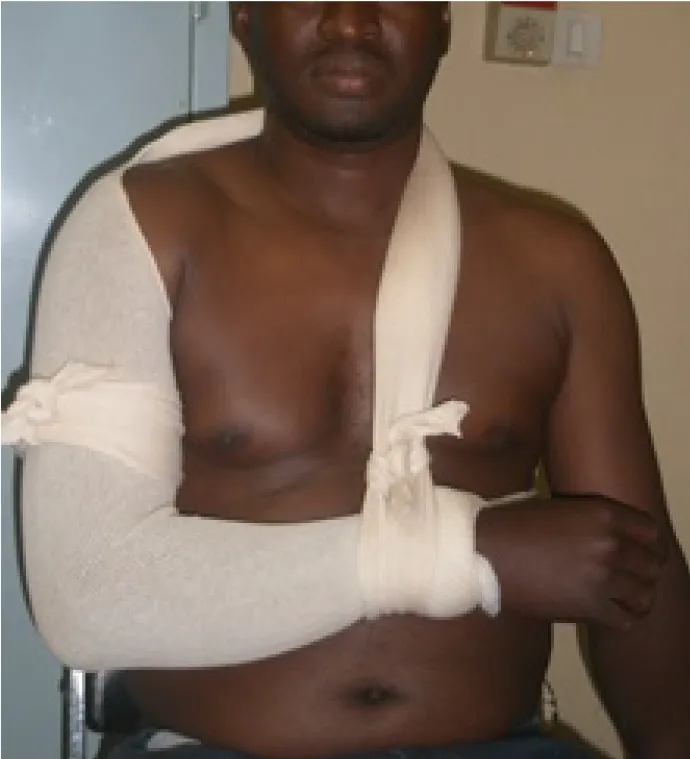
Immobilizing by Mayo-Clinic.
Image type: medical_photograph (other_medical_photograph)